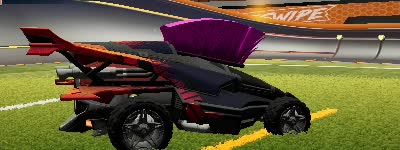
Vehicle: aftershock